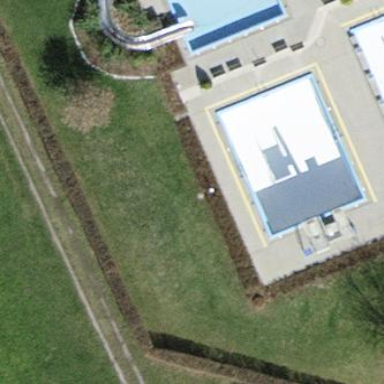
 perfect for swimming and other water activities."